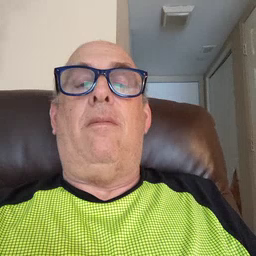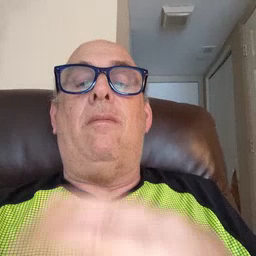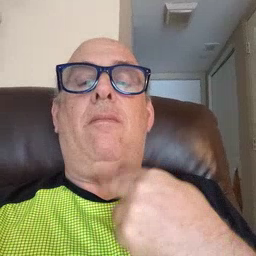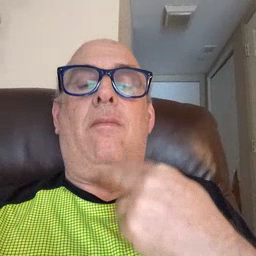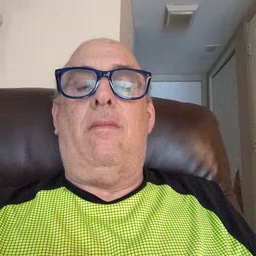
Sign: cute